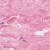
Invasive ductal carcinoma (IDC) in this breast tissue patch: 0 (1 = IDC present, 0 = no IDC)